Question: the video is not display correctly at my side unless I manually go for full screen and exit full screen, really not sure what is the issue.
below is the code of the screen navigated to when I click on the button from previous screen, and the screenshot
'''
import 'package:flutter/material.dart';
import 'package:chewie/chewie.dart';
import 'package:video_player/video_player.dart';
class VideoPlayer extends StatefulWidget {
const VideoPlayer({
Key? key,
}) : super(key: key);
@override
State<VideoPlayer> createState() => _VideoPlayerState();
}
class _VideoPlayerState extends State<VideoPlayer> {
final chewieController = ChewieController(
videoPlayerController: VideoPlayerController.network(
'https://flutter.github.io/assets-for-api-docs/assets/videos/butterfly.mp4'),
autoPlay: false,
maxScale: 1,
looping: false,
);
@override
void initState() {
super.initState();
}
@override
Widget build(BuildContext context) {
return Scaffold(
body: Center(
child: Chewie(
controller: chewieController,
)));
}
@override
void dispose() {
chewieController.dispose();
super.dispose();
}
}
'''

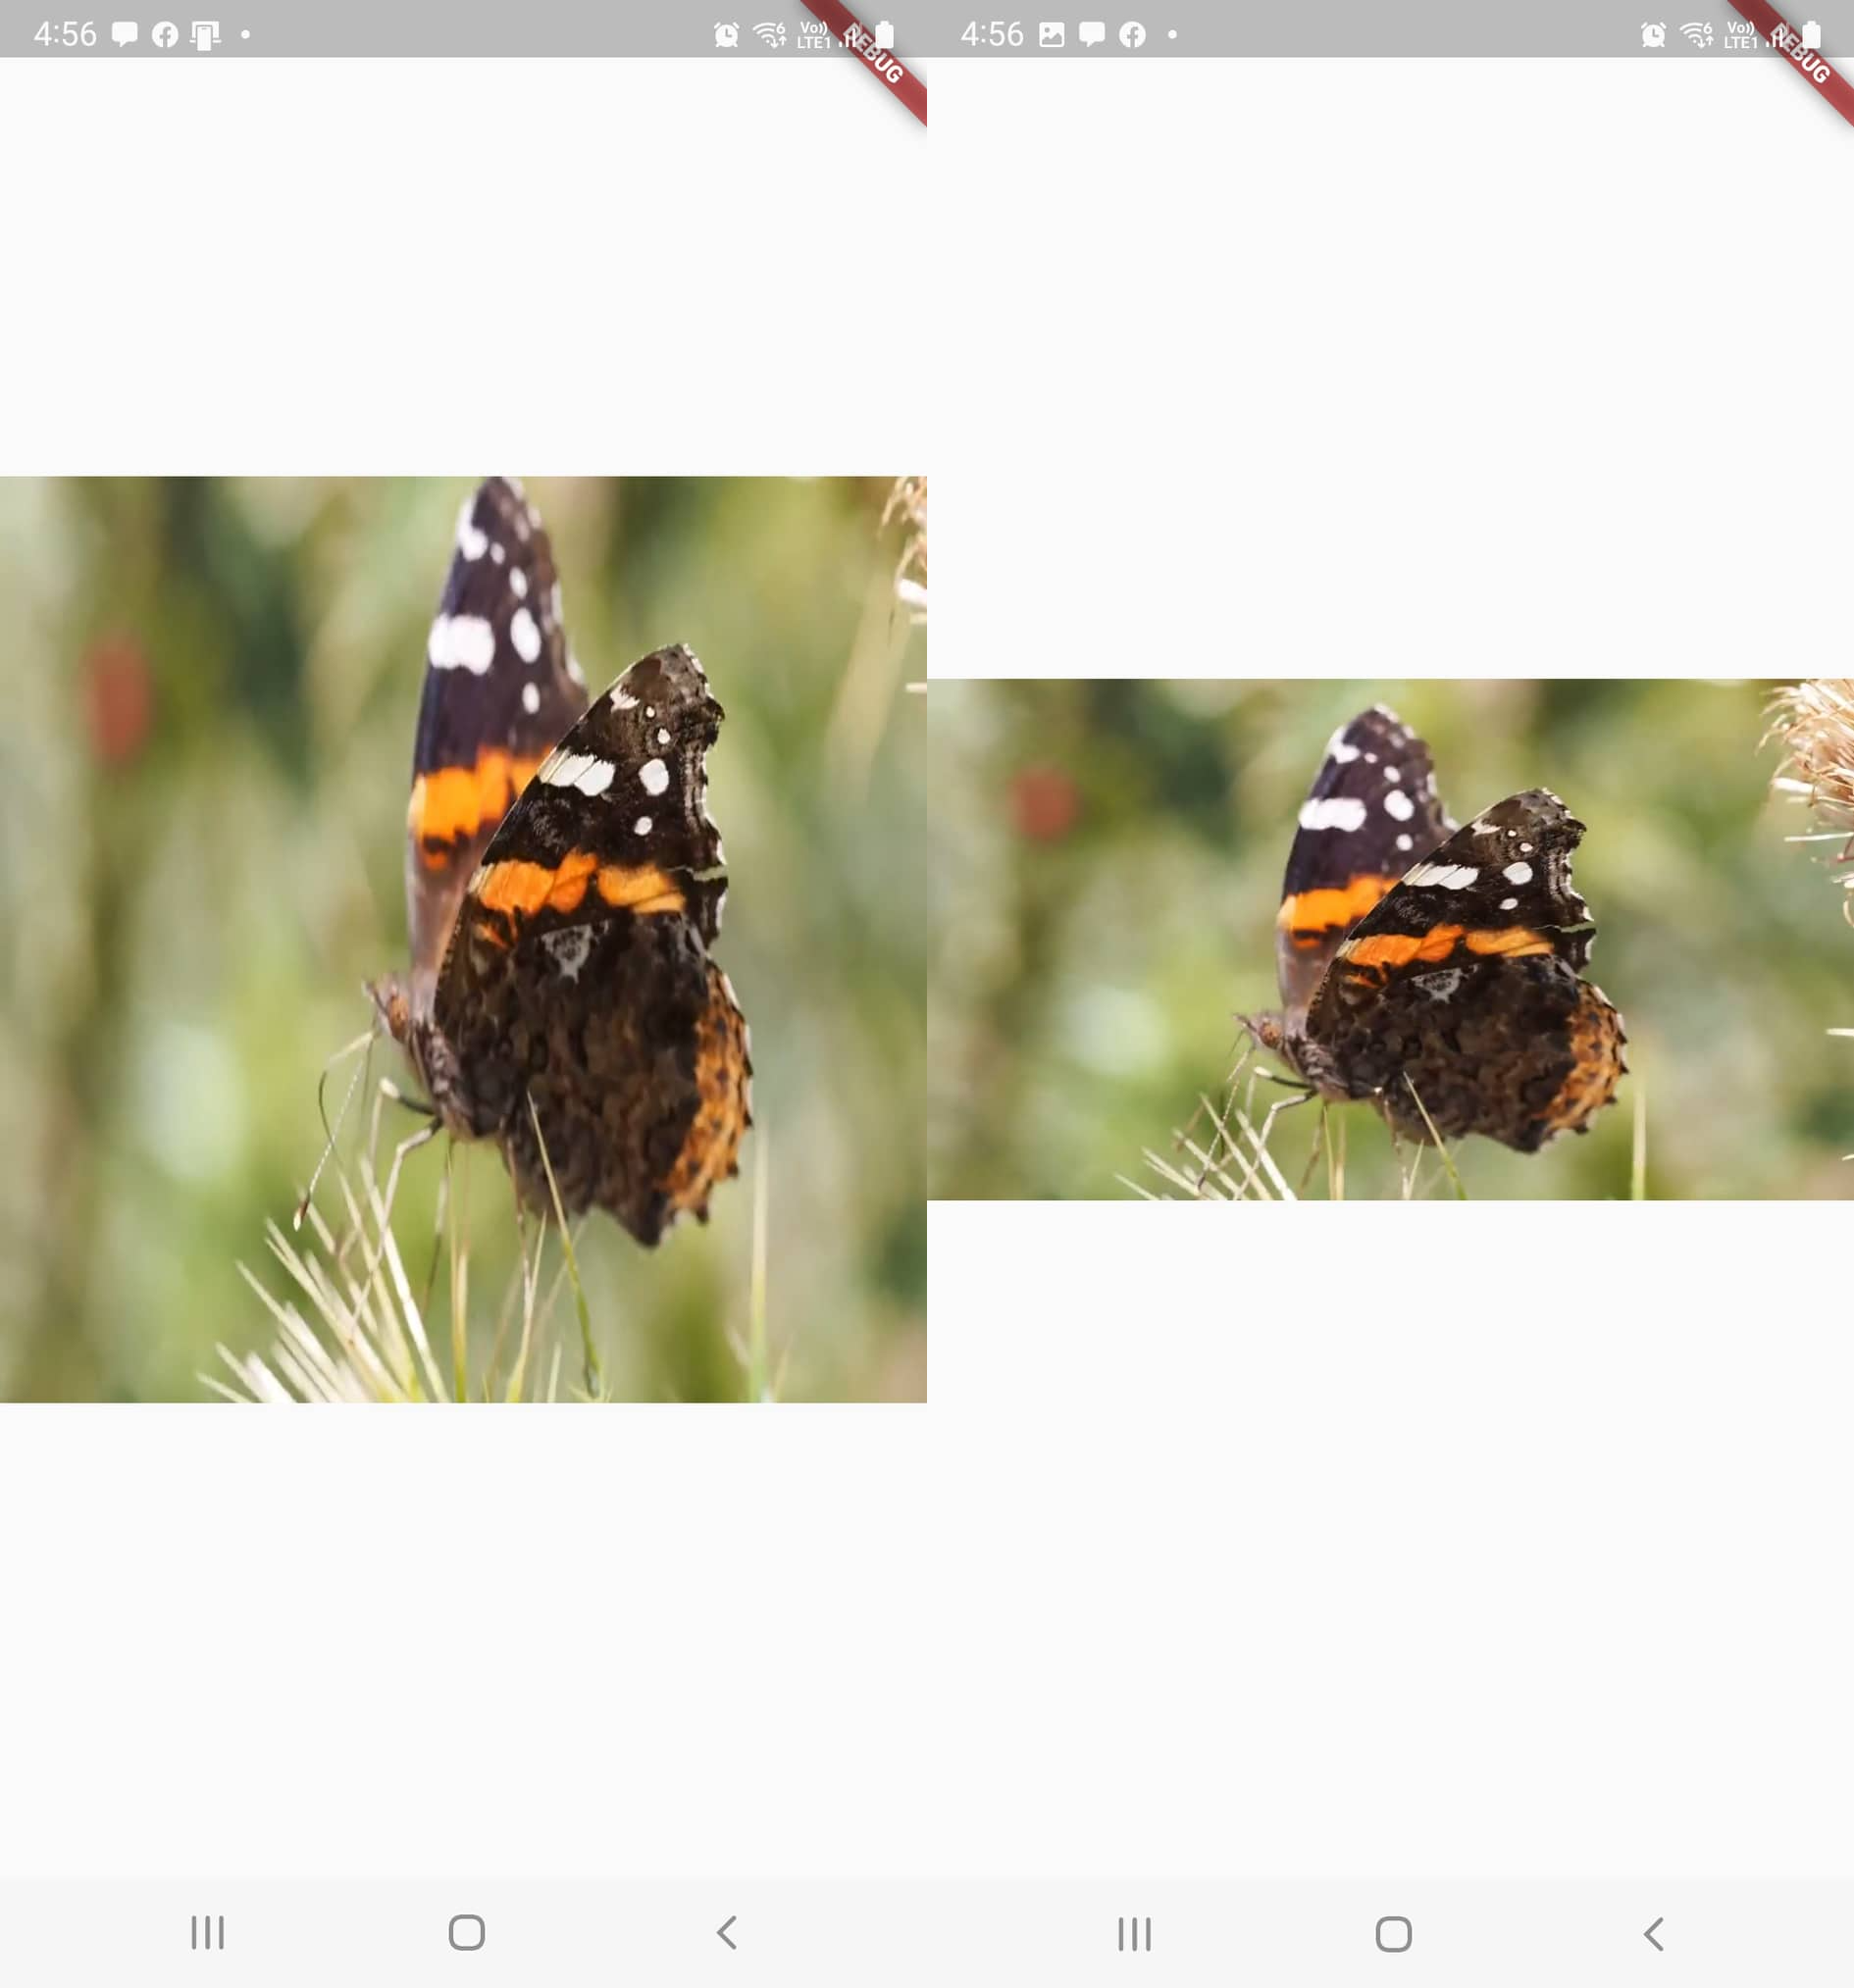
Answer: Instead of Chewie, I'd rather suggest you to give a try with <URL>. It has got more functionalities and works great in many scenarios.
I've worked with couple of players myself including Chewie, BetterPlayer, FlickVideoPlayer, VideoPlayer etc. Among all I found BetterPlayer best to handle video files better way with subtitles & audio track selection etc.